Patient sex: M
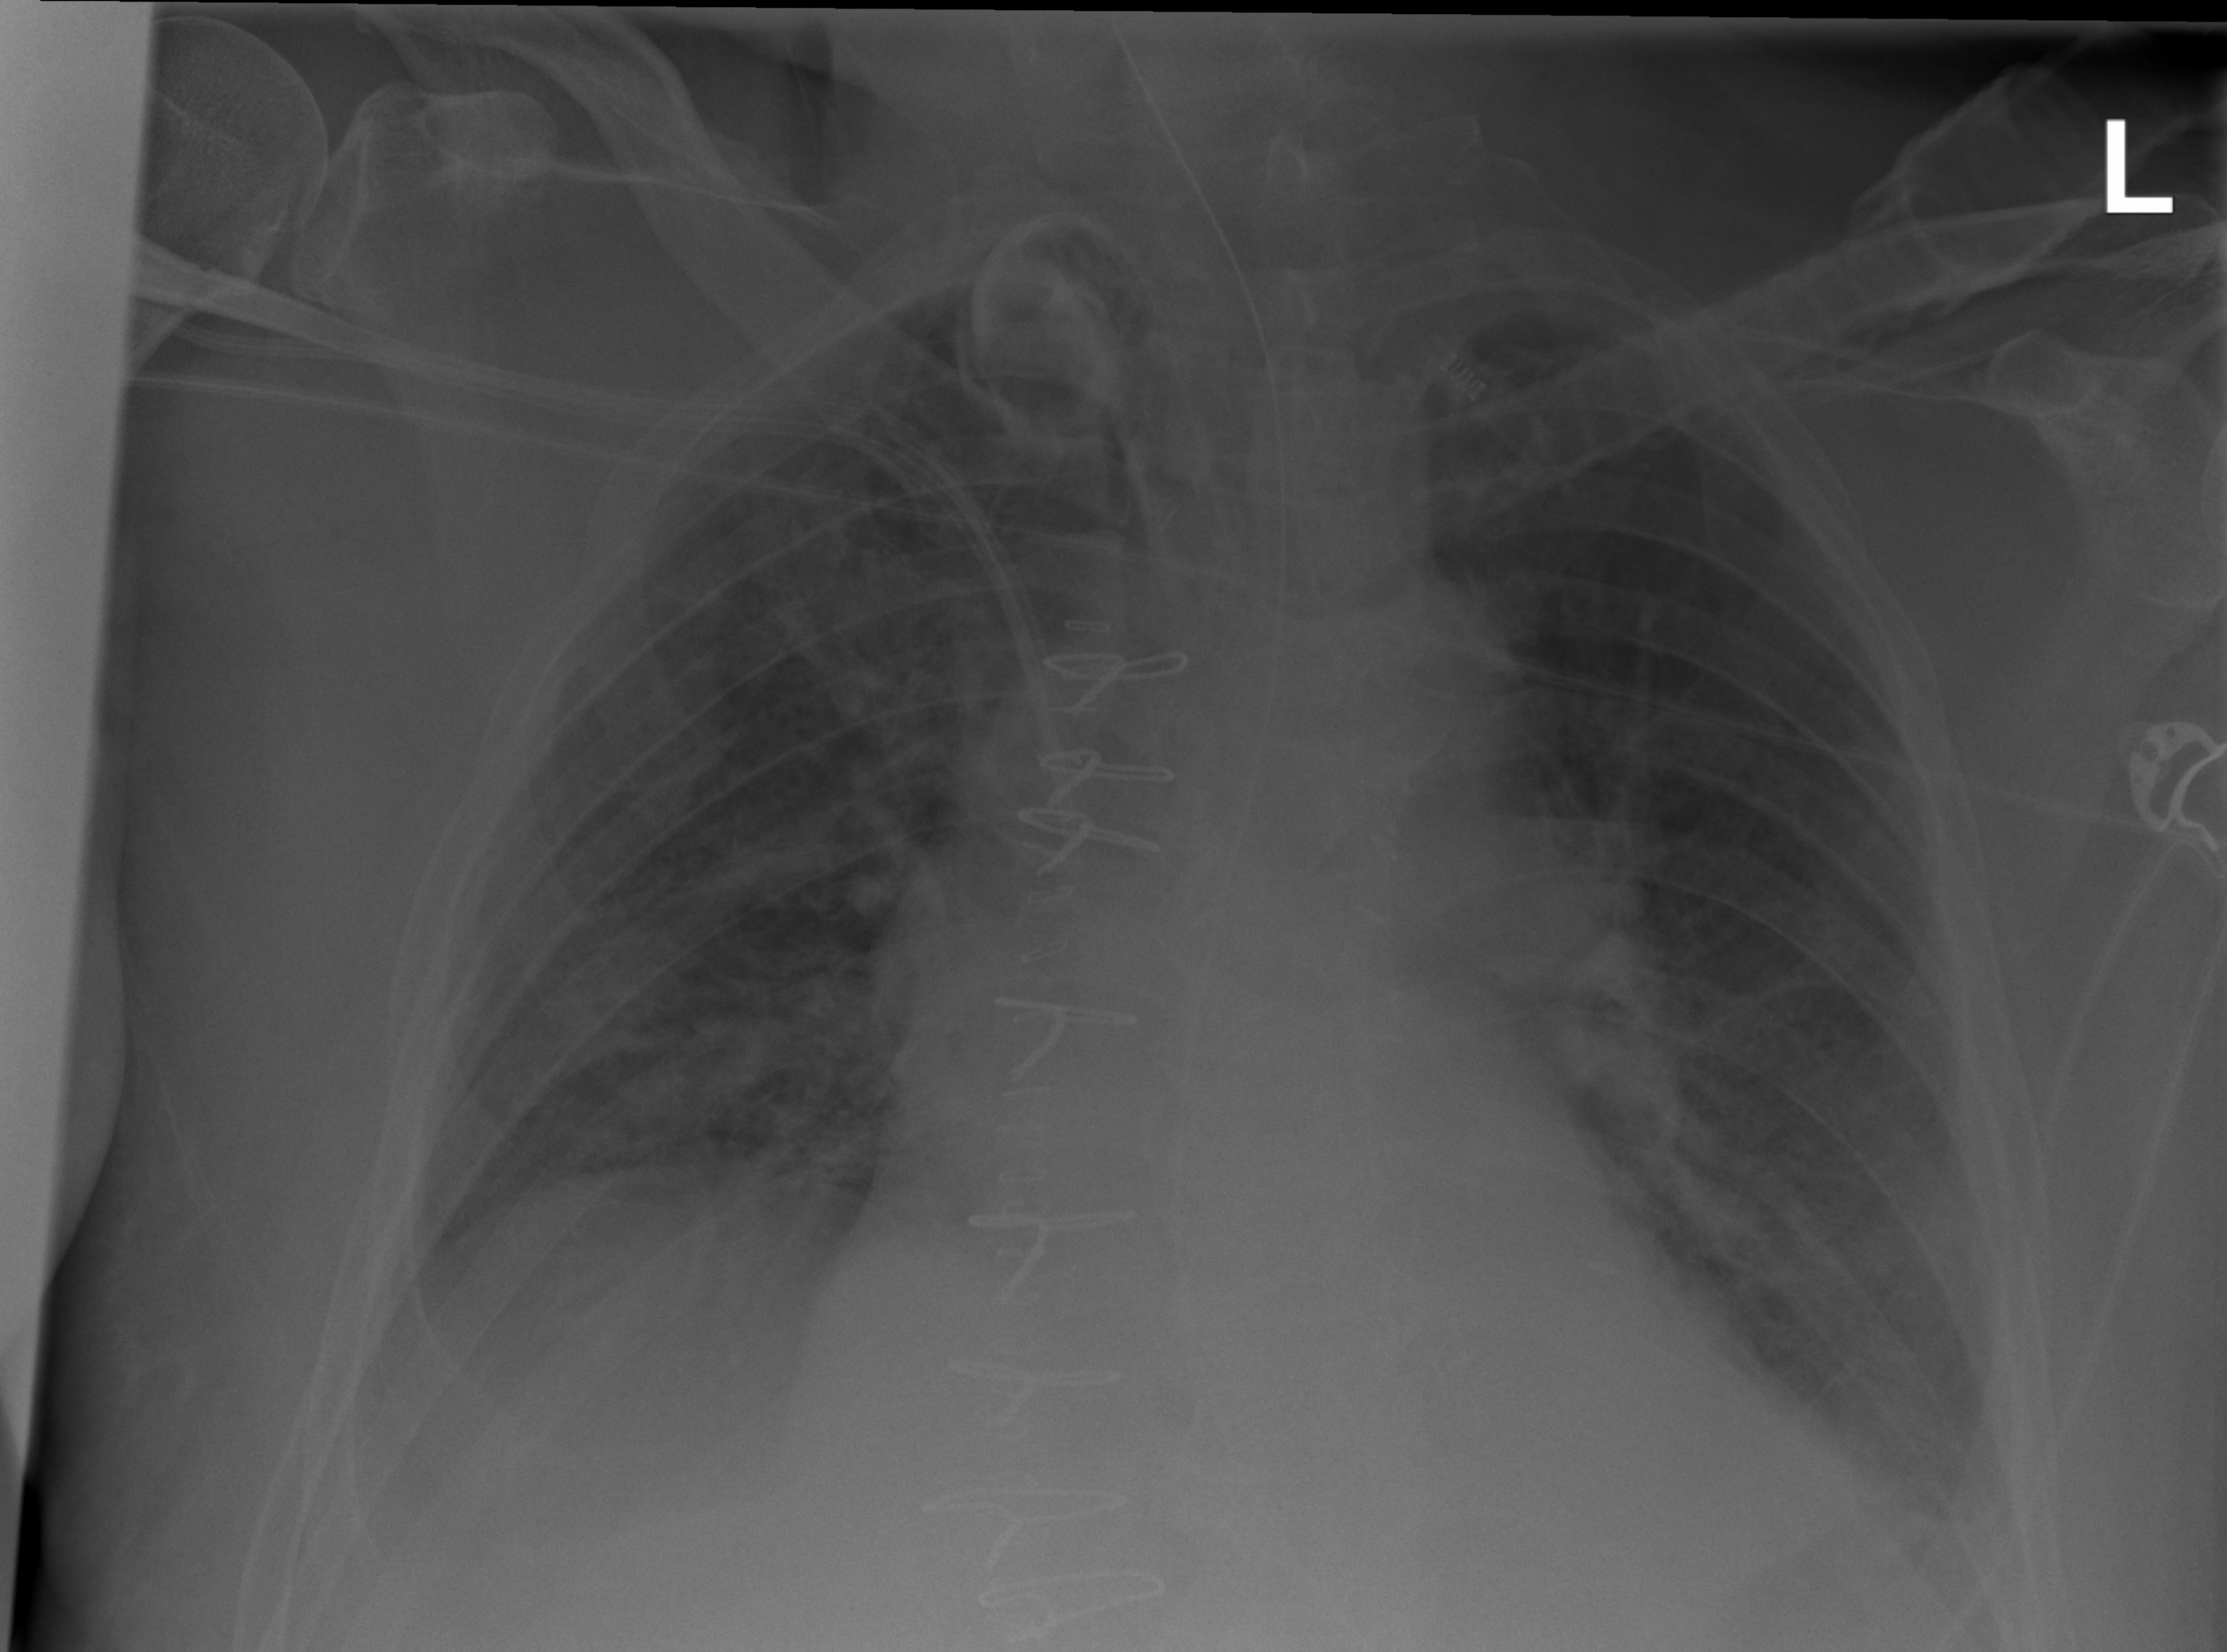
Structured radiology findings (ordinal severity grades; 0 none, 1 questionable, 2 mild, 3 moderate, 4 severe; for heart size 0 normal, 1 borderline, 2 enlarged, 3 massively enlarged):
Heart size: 1
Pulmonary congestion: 2
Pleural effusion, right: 0
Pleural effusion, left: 1
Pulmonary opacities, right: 1
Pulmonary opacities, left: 1
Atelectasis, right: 0
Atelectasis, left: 1